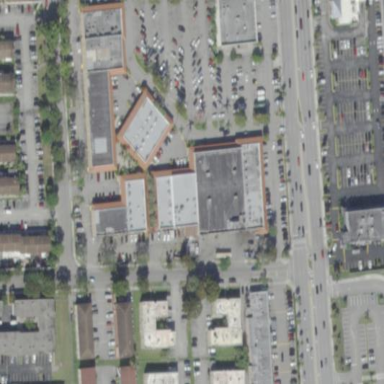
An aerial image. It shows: Retail building.